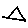
Label: triangle